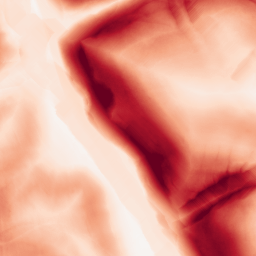
Category: morphological
Decomposition family: morphological_gradient
Decomposition parameters: size: 15
shape: diamond
Upsampling method: lanczos
Upsampling parameters: scale: 8
Upsampling scale: 8